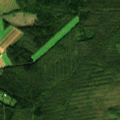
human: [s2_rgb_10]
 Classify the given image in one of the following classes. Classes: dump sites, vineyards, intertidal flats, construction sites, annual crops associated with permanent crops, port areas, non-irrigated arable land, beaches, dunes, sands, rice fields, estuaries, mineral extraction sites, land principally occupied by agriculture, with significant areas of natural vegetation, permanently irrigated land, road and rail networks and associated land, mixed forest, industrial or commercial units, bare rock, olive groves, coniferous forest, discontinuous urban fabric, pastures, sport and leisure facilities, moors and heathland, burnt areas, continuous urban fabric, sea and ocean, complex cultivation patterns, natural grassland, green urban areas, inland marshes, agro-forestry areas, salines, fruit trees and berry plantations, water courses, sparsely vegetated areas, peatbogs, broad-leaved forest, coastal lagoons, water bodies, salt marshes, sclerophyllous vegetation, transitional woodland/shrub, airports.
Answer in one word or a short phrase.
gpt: land principally occupied by agriculture, with significant areas of natural vegetation, mixed forest, transitional woodland/shrub